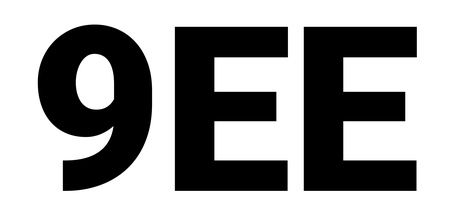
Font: Roboto_Black